Question: How do I develop addin for MS Outlook that works with all
1. Outlook 2010
2. Outlook 2007
3. Outlook 2003
I have developed addin that works well with 2010 and 2007 BUT NOT with 2003.
I want something like this that works well with all the above three :)

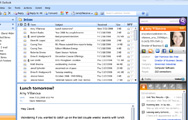
Answer: You need 'VSTO' (Visual Studio Tools for Office). <URL> is an article to get you started.
You can also check out <URL>.